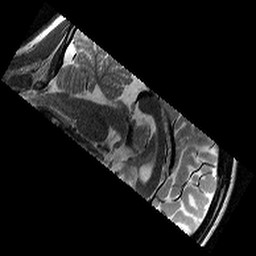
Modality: T2w
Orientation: sagittal
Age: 11
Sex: male
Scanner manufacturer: siemens
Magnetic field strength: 3 T
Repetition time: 9.23 s
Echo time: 0.067 s